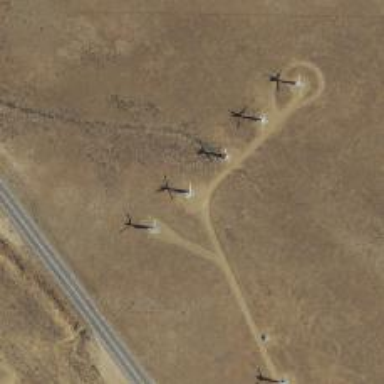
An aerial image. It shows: Wind generator powered by wind turbine.